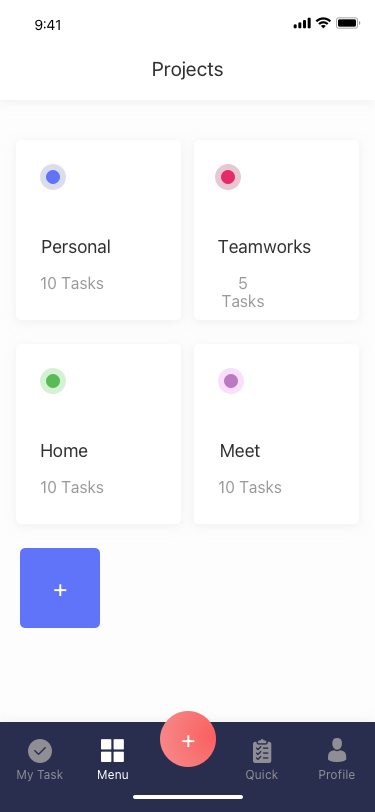
Text in this UI design:
Profile
Quick Note
Menu
My Task
+
Projects
Personal
10 Tasks
Home
10 Tasks
+
Meet
10 Tasks
Teamworks
5 Tasks